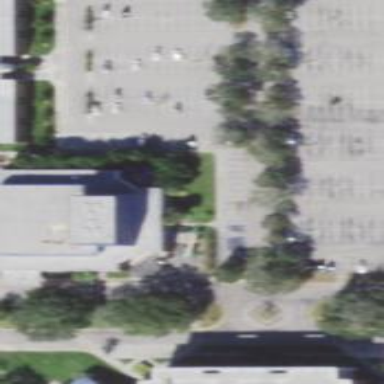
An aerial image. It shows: Arts center housed in building.